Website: bh-photo
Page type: customer-info-address
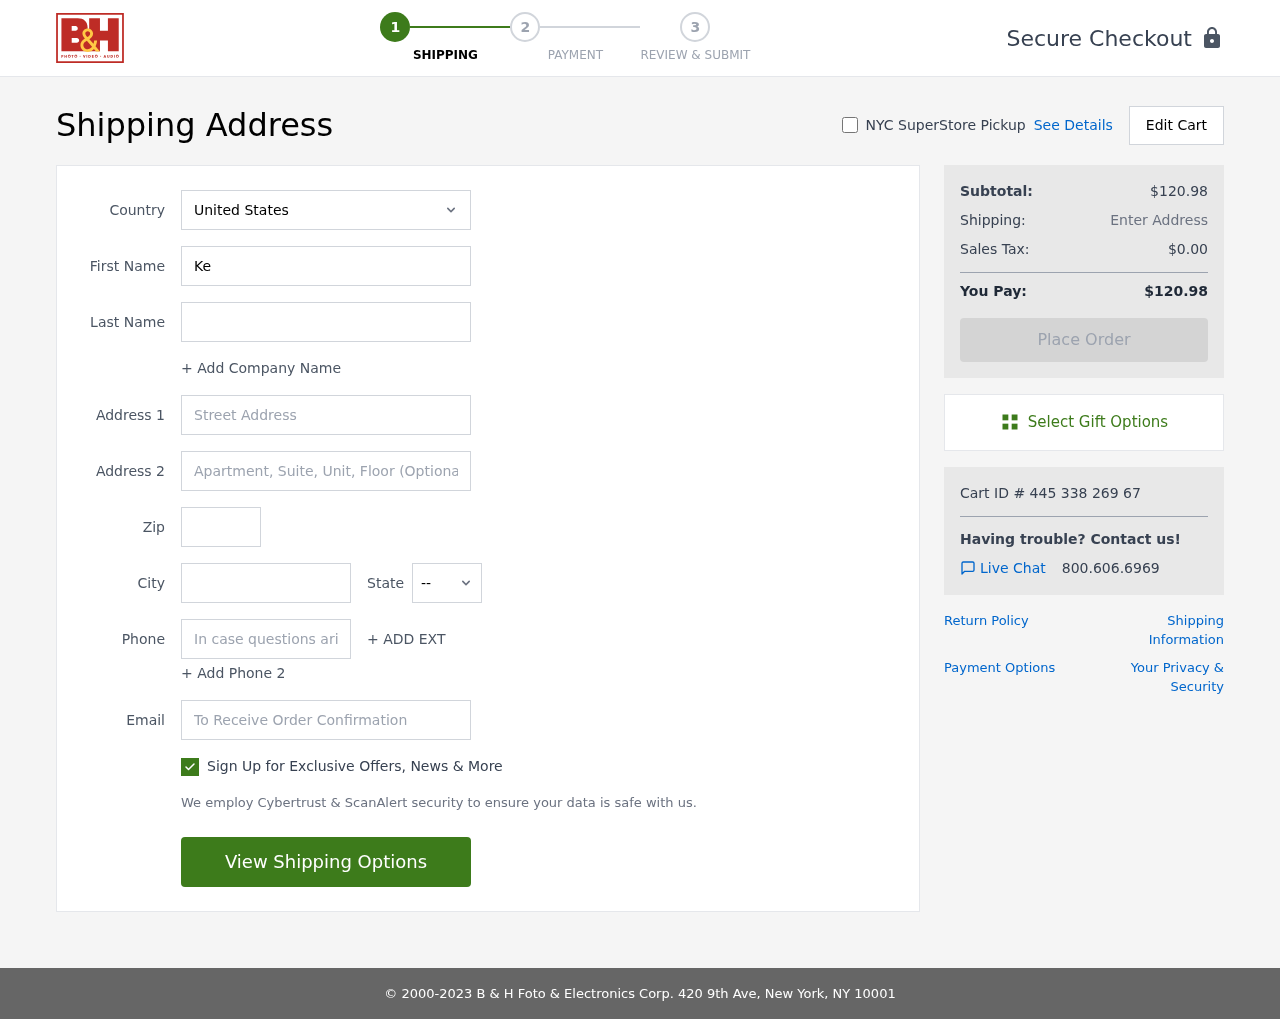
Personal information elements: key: PII_CITY
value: Port Steve
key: PII_COUNTRY
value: United States
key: PII_EMAIL
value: kyork@yahoo.com
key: PII_FIRSTNAME
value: Kevin
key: PII_LASTNAME
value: York
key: PII_PHONE
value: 9326150441
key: PII_POSTCODE
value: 21218
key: PII_STATE_ABBR
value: IL
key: PII_STREET
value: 20587 Sandra Flat
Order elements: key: ORDER_SUBTOTAL
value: $120.98
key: ORDER_TAX
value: $0.00
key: ORDER_TOTAL
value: $120.98
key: ORDER_ID
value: Cart ID # 445 338 269 67